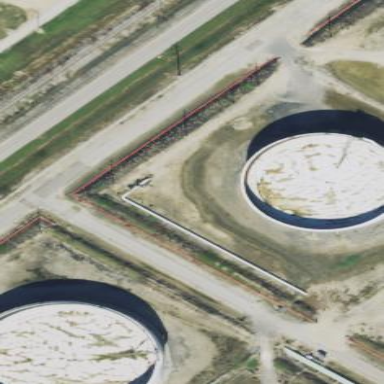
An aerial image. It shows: Building with storage tank.